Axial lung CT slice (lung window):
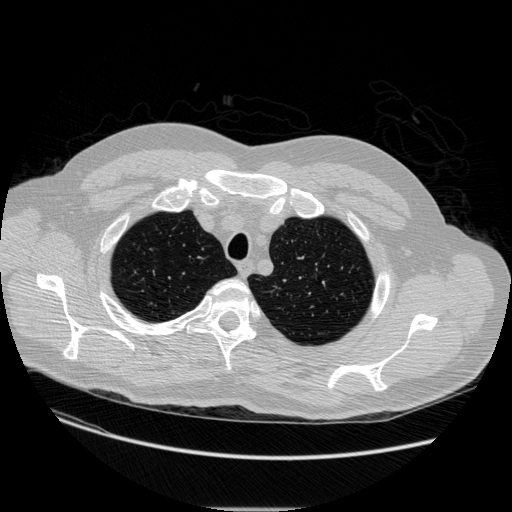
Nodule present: no